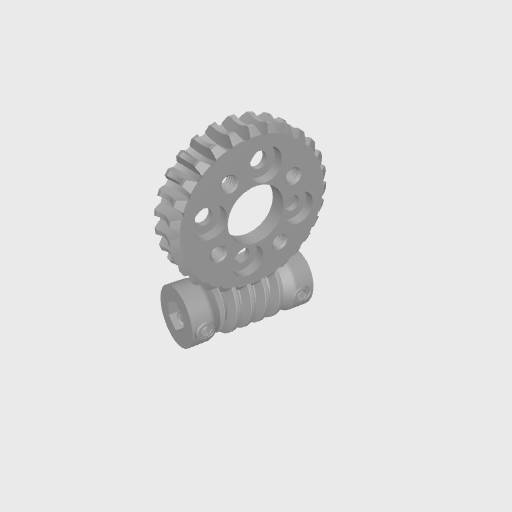
Part: WormGearSet8RID